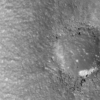
Label: not_dusty